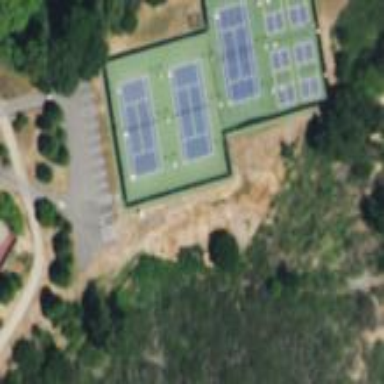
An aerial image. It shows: Tennis court in leisure pitch.